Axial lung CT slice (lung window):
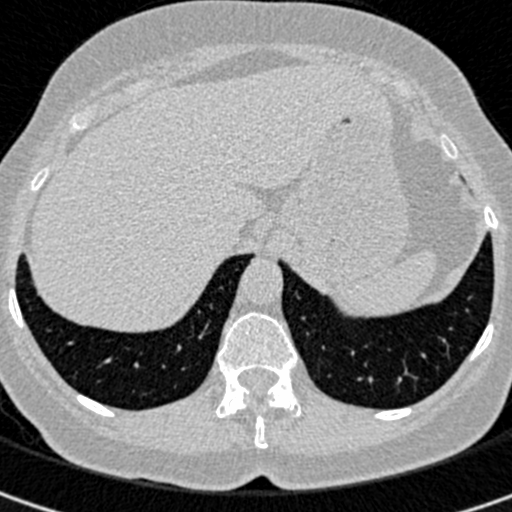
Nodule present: no